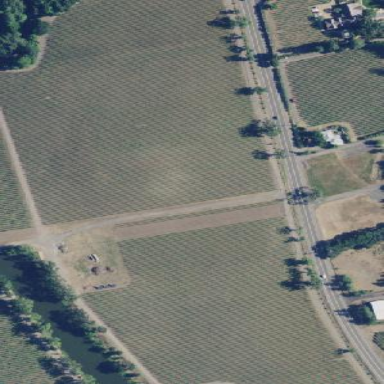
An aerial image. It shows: Vineyard with grape crops.